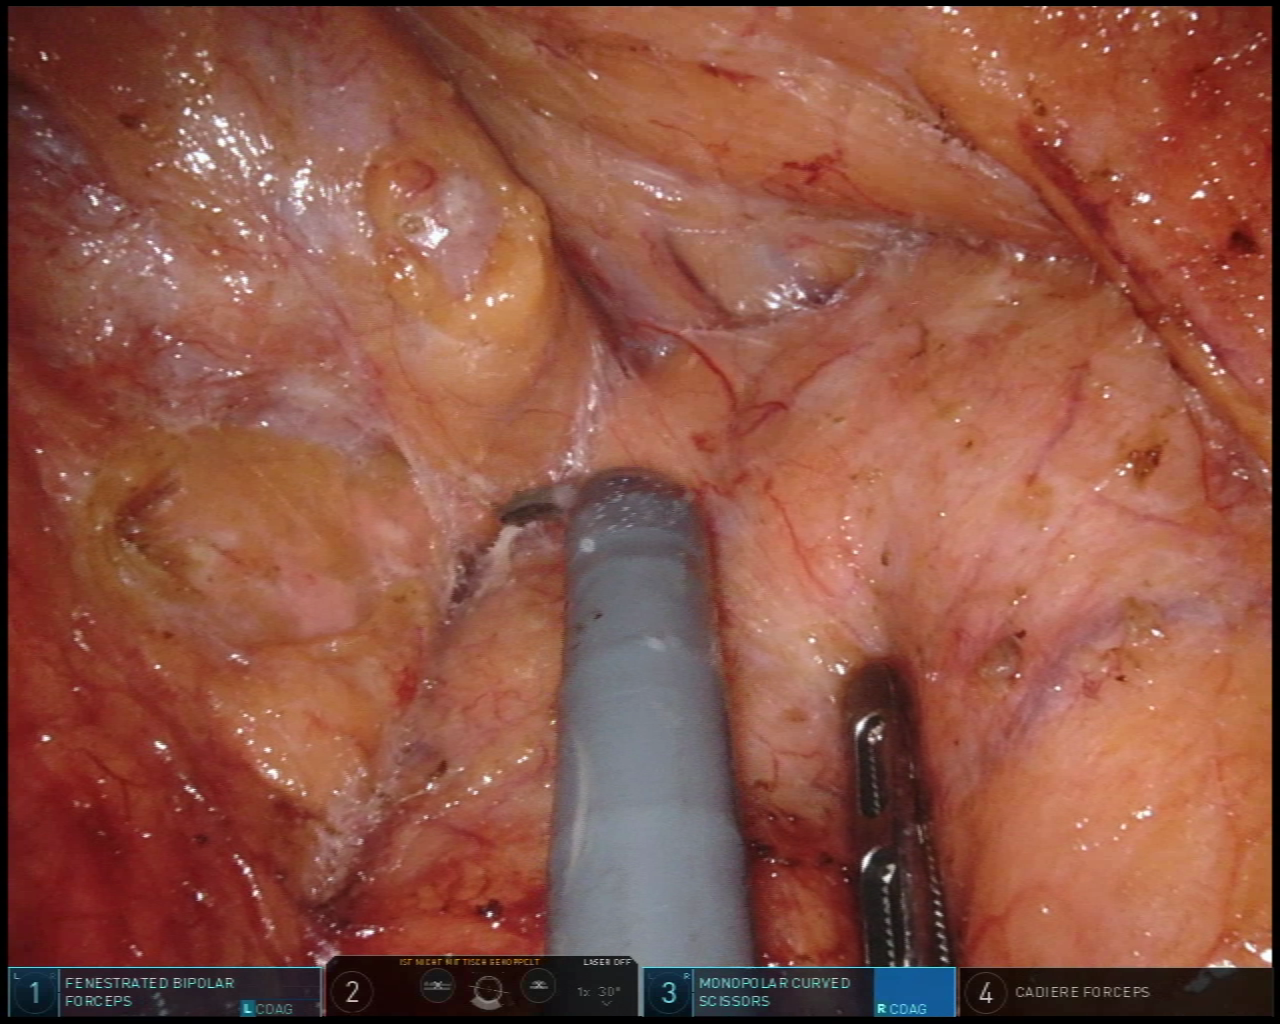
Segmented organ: pancreas
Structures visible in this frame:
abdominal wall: no
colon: yes
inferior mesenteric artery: no
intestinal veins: no
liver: no
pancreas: yes
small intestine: no
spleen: no
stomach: no
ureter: no
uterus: no
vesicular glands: no